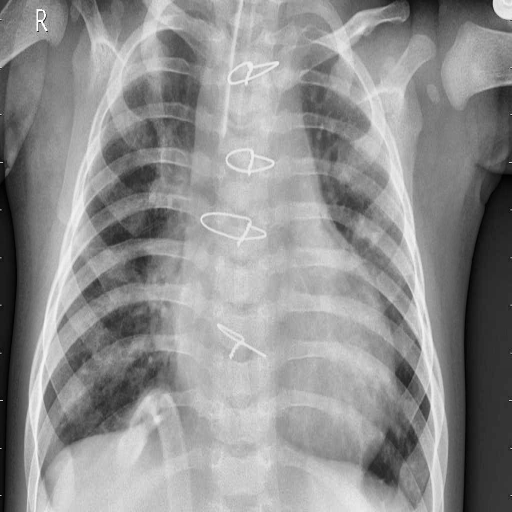
Finding: PNEUMONIA